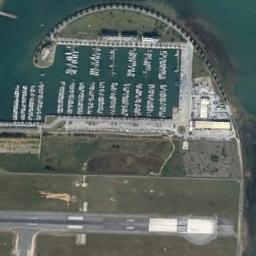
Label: harbor